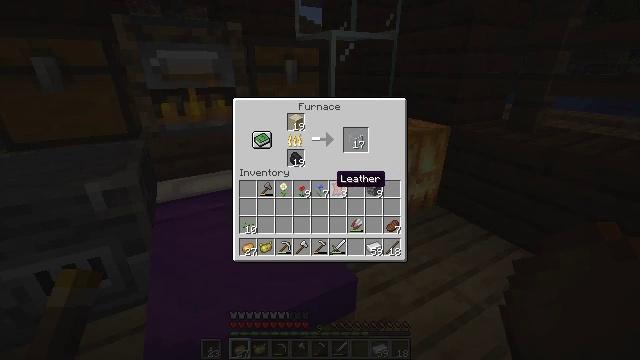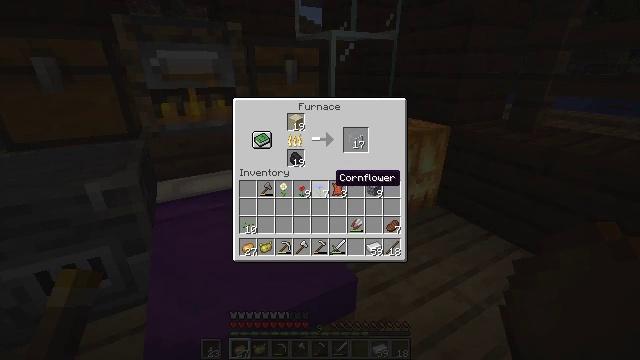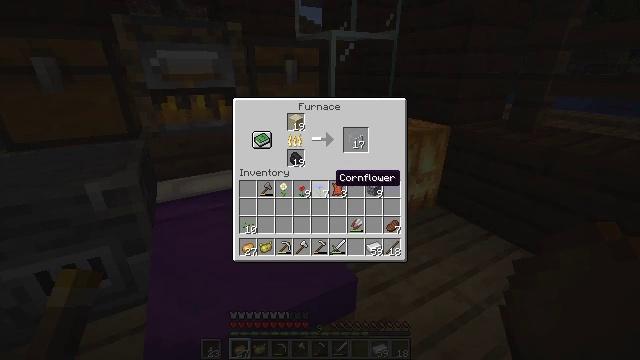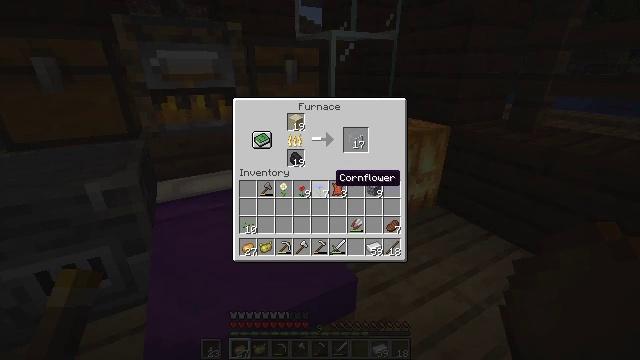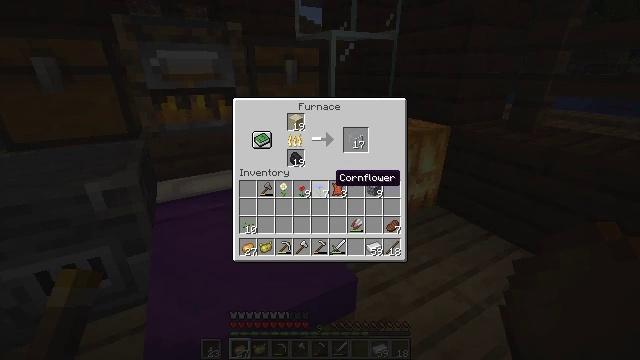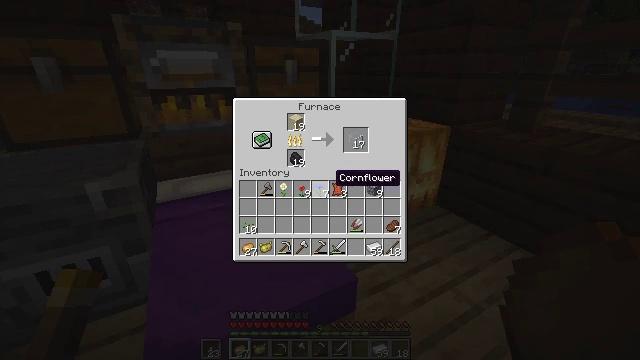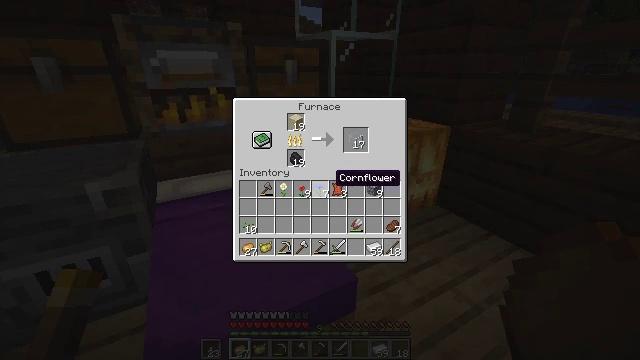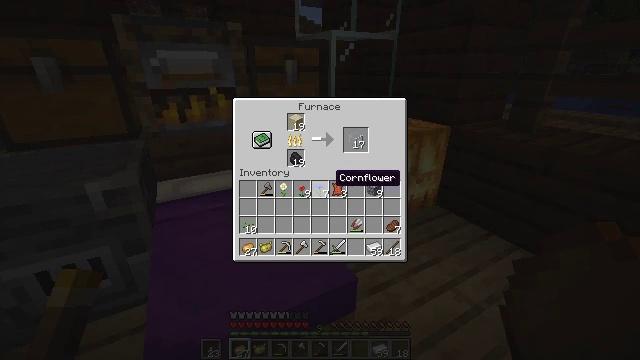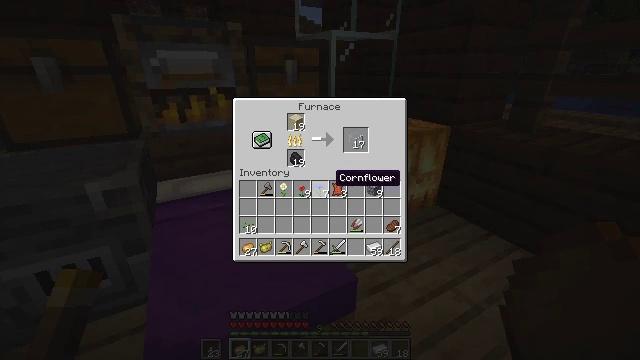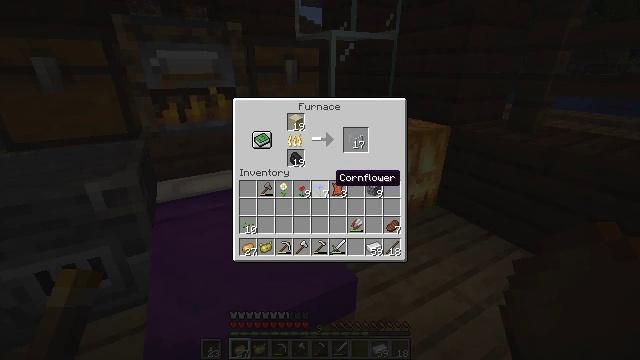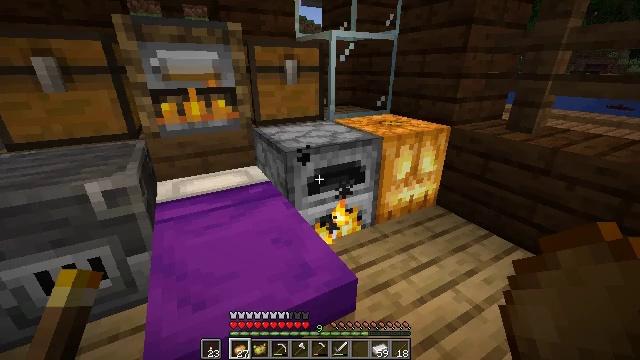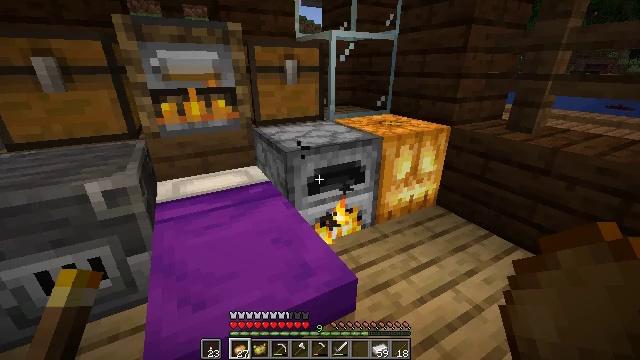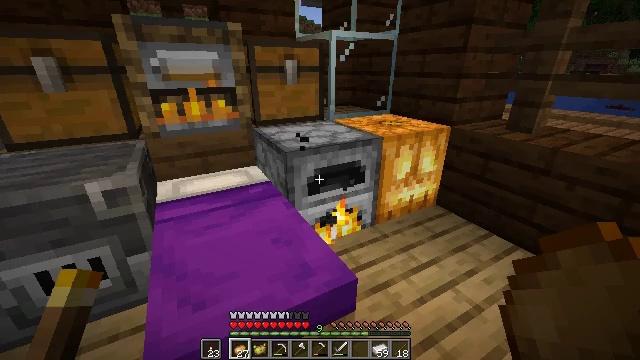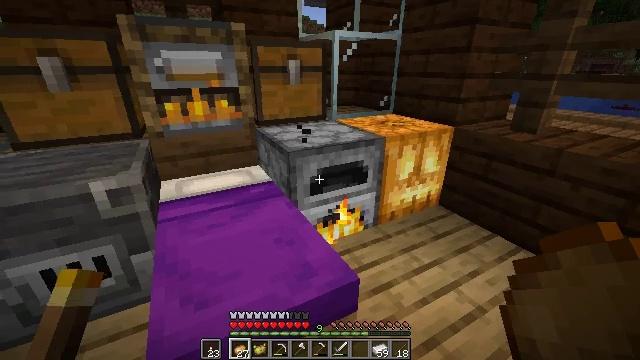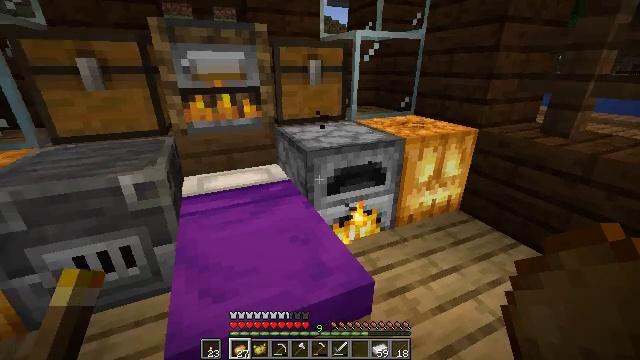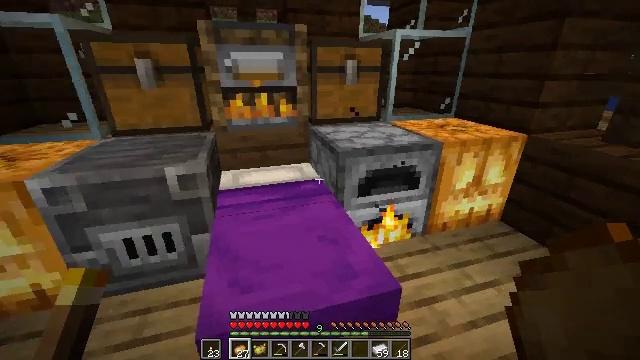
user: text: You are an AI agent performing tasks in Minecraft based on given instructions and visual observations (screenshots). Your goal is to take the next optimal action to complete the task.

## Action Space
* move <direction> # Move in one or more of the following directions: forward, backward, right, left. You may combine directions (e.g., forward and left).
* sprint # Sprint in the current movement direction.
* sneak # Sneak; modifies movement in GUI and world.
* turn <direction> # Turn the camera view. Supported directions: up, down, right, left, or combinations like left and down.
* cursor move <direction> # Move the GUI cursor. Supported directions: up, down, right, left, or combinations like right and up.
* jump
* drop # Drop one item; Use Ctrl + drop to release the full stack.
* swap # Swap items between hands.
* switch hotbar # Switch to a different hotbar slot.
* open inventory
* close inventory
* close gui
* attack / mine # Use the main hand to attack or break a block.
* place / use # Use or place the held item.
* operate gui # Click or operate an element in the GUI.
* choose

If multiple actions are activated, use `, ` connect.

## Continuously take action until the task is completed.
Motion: motion action
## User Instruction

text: Interact with the furnace to craft a baked potato.
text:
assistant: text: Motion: no_op
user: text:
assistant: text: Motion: no_op
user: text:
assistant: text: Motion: no_op
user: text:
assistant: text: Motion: no_op
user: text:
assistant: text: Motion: no_op
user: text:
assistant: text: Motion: no_op
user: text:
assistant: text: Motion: no_op
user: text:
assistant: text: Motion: no_op
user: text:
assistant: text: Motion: no_op
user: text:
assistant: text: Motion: no_op
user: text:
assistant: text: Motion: close gui
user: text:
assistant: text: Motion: no_op
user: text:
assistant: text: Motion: no_op
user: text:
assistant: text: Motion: turn left
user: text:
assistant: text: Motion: turn left
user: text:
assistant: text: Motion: turn left
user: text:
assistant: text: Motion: turn left
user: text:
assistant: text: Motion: turn left
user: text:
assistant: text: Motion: turn left
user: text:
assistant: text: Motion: turn left
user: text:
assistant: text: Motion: turn left
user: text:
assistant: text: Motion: turn left
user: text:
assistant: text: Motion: no_op
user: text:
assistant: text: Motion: use / place
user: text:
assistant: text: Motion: use / place
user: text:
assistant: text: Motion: use / place
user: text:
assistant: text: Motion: use / place
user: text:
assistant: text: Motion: no_op
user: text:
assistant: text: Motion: open gui
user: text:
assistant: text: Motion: no_op